Question: I created a map where a user inputs a zipcode and a radius (miles) and I want the map to center on the point created from the zipcode and only display (roughly) the area that would be within that radius. I am creating a Circle with the radius and trying to get the map to fit to that circle. Right now it centers correctly but the area being shown is way more than the radius given.
'''
me.center_map = function(latlng, r)
{
// latlng is the point of the zipcode
var circ = new google.maps.Circle();
circ.setRadius(r * 1609.0);
circ.setCenter(latlng);
map.setCenter(latlng);
map.fitBounds(circ.getBounds());
// updates markers
google.maps.event.trigger(map,'dragend');
};
'''
Drew the circle that I am using. Ideally the map would be zoomed in to the area within the radius.

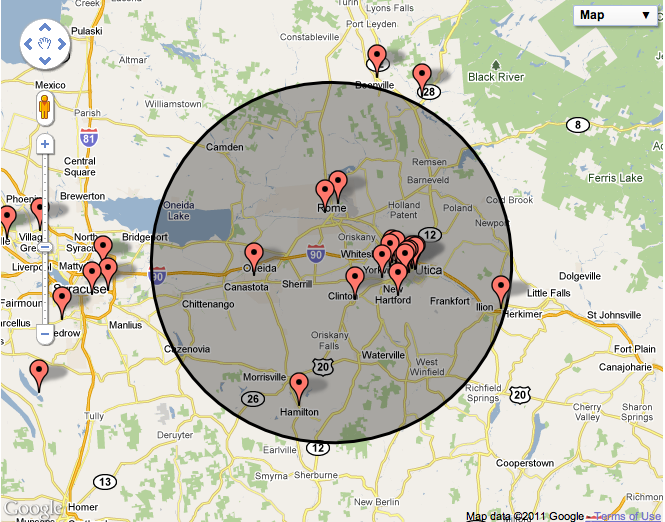
Answer: The call to fitBounds() will zoom to the smallest zoom level that fully contains the bounds. If you were to zoom in 1 more zoom level the radius would not be fully contained within the map.